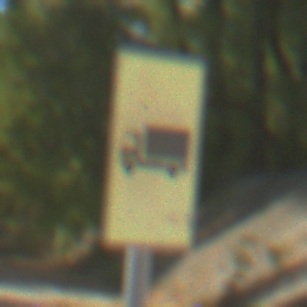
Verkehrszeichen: KFZZulaessigeGesamtmasse3Komma5TOhnePfeilsymbol
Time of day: MorningAfternoon
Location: Outdoor (Nature)
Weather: PartlyCloudy
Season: NotSpecified
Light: Natural